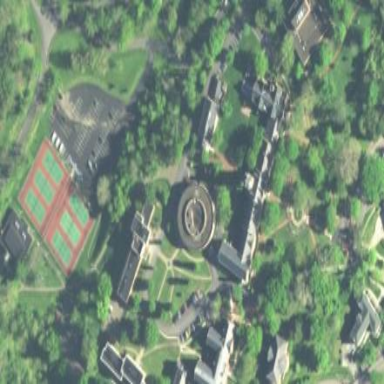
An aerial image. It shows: University.